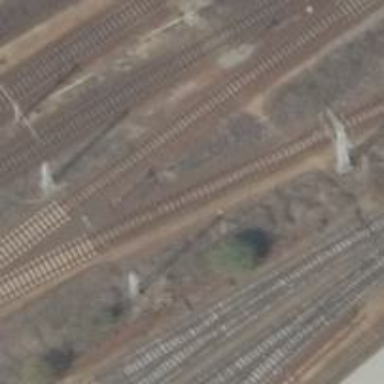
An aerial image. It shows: Railway track with contact line for electrification.